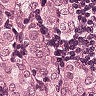
Metastatic tissue present: yes